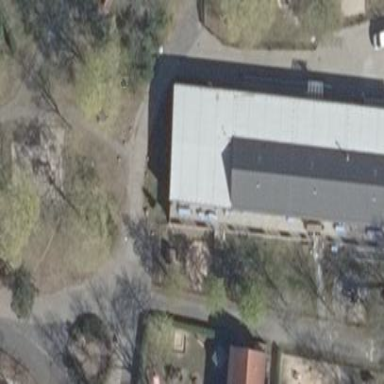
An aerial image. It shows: Kindergarten building.